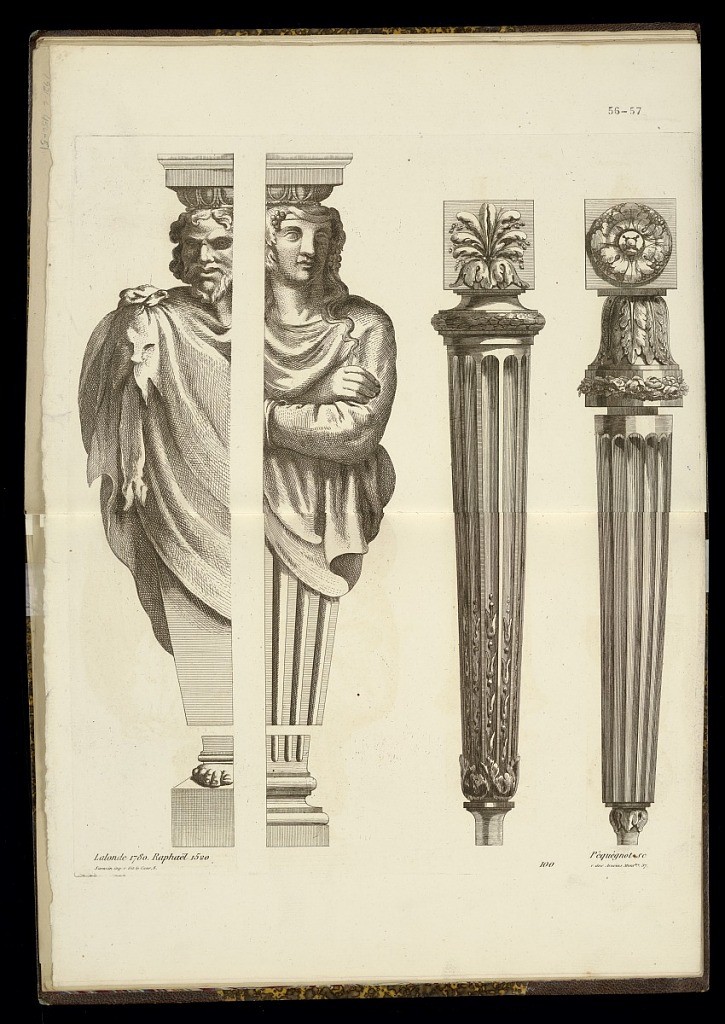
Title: Designs for Two Telamons (Atlantides) and Two Furniture Legs
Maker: Richard de Lalonde, French, active 1780–96
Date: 1857–59
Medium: Engraving on paper
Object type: Print
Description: On the left, two designs for telamons (atlantides): two male figures (torsos) in classical dress as columns with capitals above their heads, and tapered columns in the place of their legs. To the right, two designs for fluted tapered furniture legs, with scrolling leaves and foliate ornament. The plate is signed with the printmaker, publisher, original designers and date of designs, and numbered.